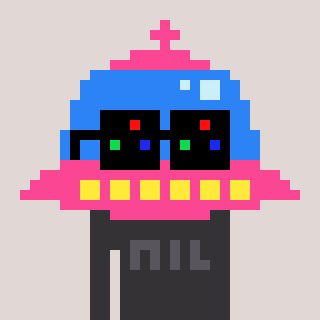
a pixel art character with square black sunglasses, a ufo-shaped head and a grayscale-colored body on a warm background